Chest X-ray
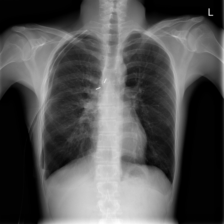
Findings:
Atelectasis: negative
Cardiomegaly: negative
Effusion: negative
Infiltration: negative
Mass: negative
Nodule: negative
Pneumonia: negative
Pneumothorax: negative
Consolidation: negative
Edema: negative
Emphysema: negative
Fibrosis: negative
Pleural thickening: negative
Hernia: negative